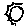
Label: sun